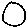
Label: circle